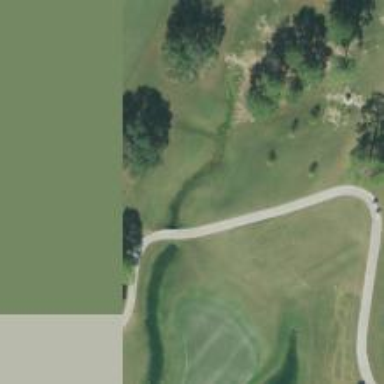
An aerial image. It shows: Golf cartpath that is also road path.